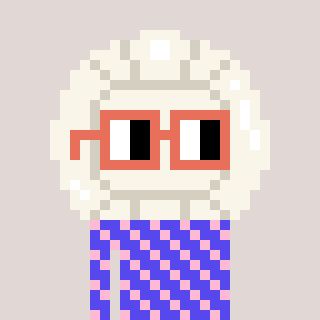
a pixel art character with square orange glasses, a volleyball-shaped head and a computerblue-colored body on a warm background